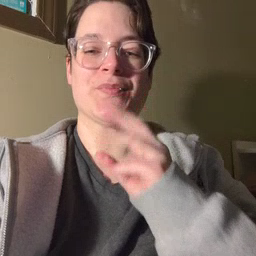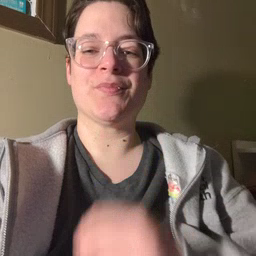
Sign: water